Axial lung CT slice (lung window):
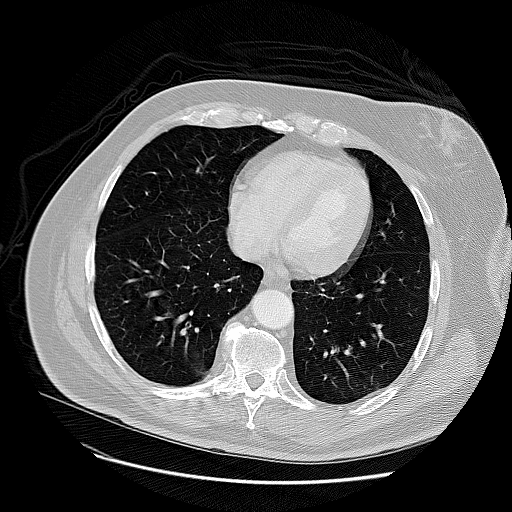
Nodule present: no